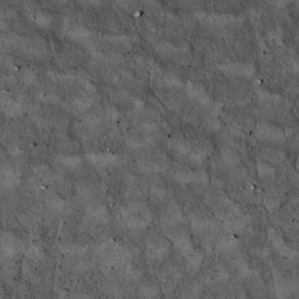
Label: non_frost